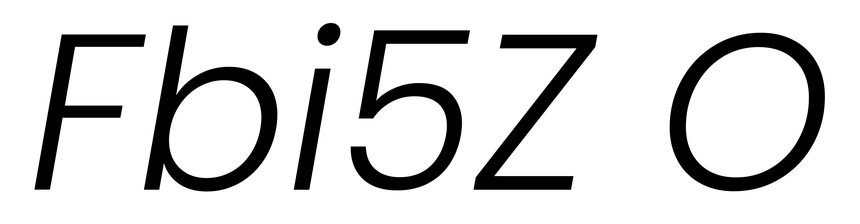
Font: Poppins-LightItalic